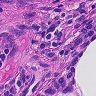
Metastatic tissue present: no